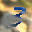
Label: 3